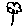
Label: flower